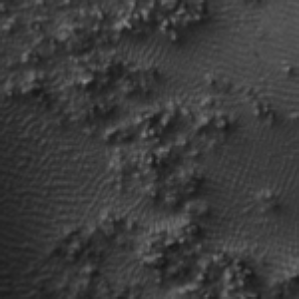
Label: frost